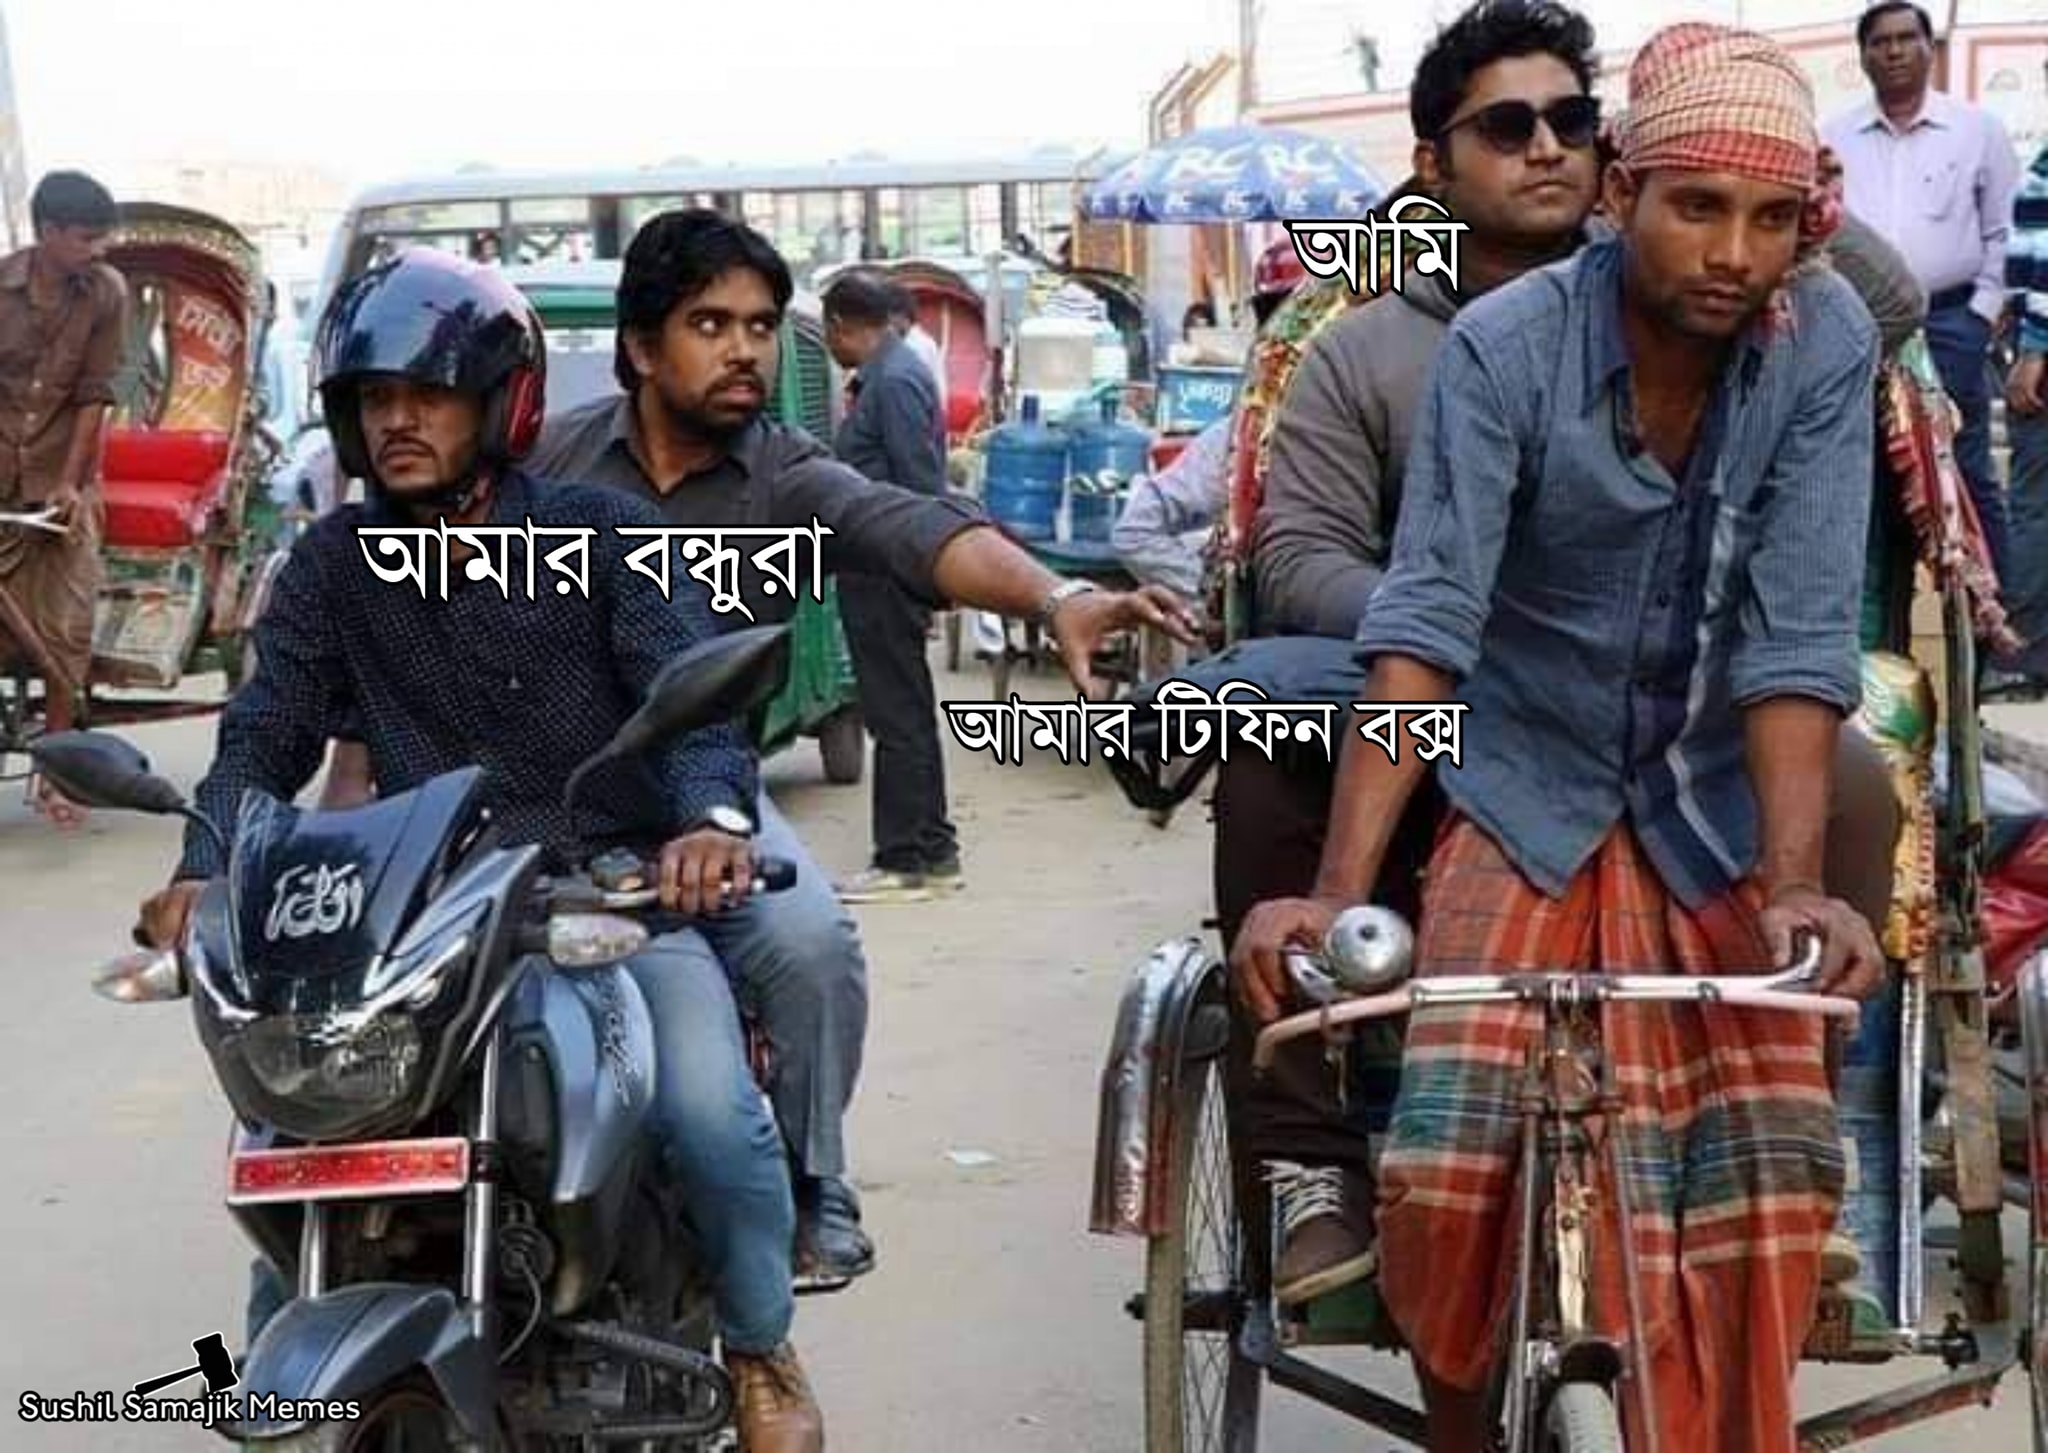
Caption: আমার বন্ধুরা      আমি     আমার টিফিন বক্স
Label: non-hate